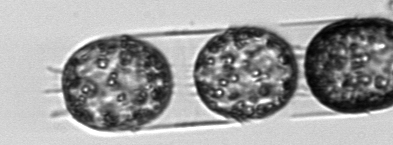
Label: Stephanopyxis